Question: I am using mobiscroll.js and am trying to set a particular date like 14/06/2005. This is my senior's code. I am not sure how to edit to set a particular date.
Code:
'''
(function ($) {
var date = new Date();
$("#id_childbirthday").scroller({mode: 'clickpick',
dateOrder: 'ddMyyyy',
dateFormat: 'dd M yyyy',
endYear: date.getFullYear() - 7,
startYear: 1990});
})(jQuery);
'''
The image looks like this:
I can set the year to the year i want... But how to edit this code to get it outputting a particular date... Need some guidance...
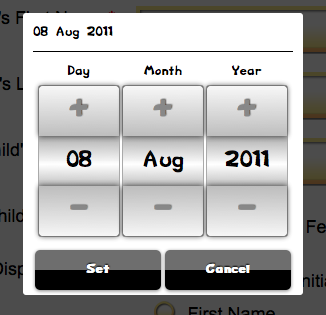
Answer: According to the <URL>, your mobiscroll instance has a 'setValue' method.
The syntax appears to be:
'''
$('#id_childbirthday').scroller('setValue', data, true);
'''
... where 'data' is an array of values, matching the order of the wheels.